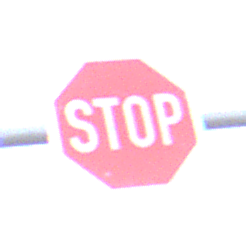
Verkehrszeichen: Stop
Umgebung: Outdoor, Suburban
Tageszeit: SunriseSunset
Wetter: Clear
Licht: Natural
Jahreszeit: NotSpecified
Kontrast: LowContrast